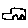
Label: car